Question: When I create a calculated member using the 'AGGREGATE' function why does the value in Axis 0 (where 'MEASURE' is selected) stay the same, of whichever 'MEASURE' is used.
'''
WITH MEMBER [Date].Year.x2010 AS
AGGREGATE(
[Date].Year.&[2010] * {[Client].[Client Number].&[000058]}
, [Measures].[Claim As Of - Count]
)
SELECT
{[Measures].[Claim As Of - Count], [Measures].[Incurred Amount % of Total As Of - Avg]} ON 0,
{[Date].[Year].[x2010],[Date].[Year].[2010]} ON 1
FROM [AW Cube]
'''

For the member the output changes with differnt measures, but for the calculated member, it doesn't.
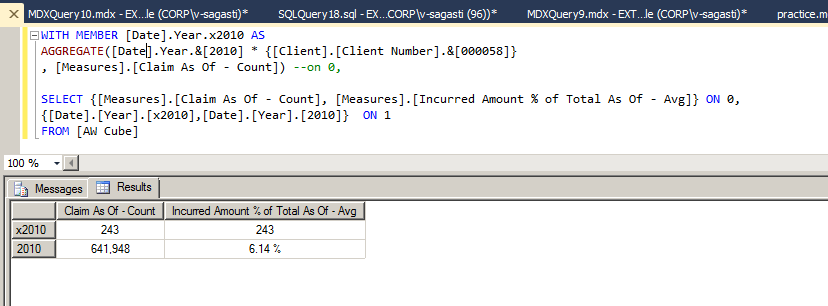
Answer: The calculated value x2010 does not depend on the 'current' Measures because it is explicitly saying to use [Claim As Of - Count]. As FrankPI suggested removing the Measures from the formula should solve the issue.